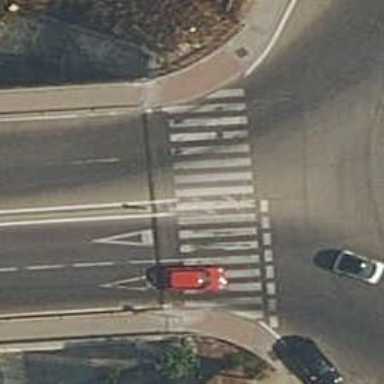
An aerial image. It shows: Marked road crossing.